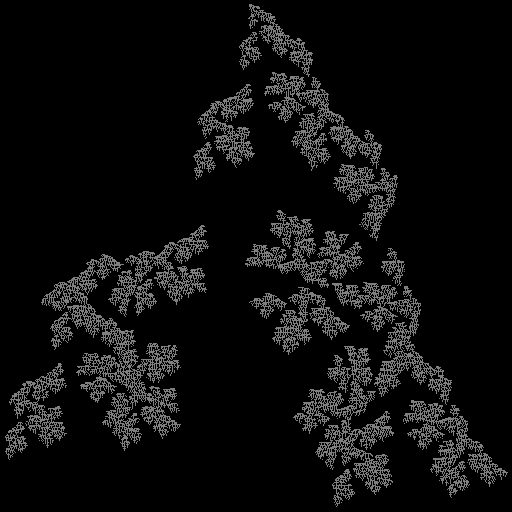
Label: penta